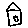
Label: house